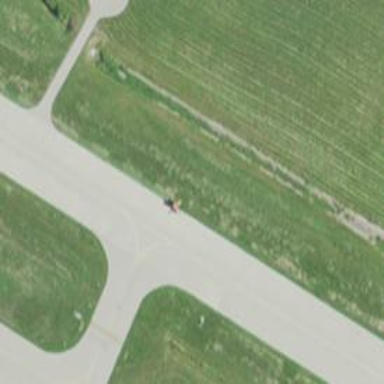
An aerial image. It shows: View of taxiway at the airport.